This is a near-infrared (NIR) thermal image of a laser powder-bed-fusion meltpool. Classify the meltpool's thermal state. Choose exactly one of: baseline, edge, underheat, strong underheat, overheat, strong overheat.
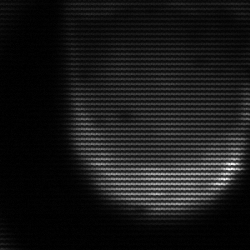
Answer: edge